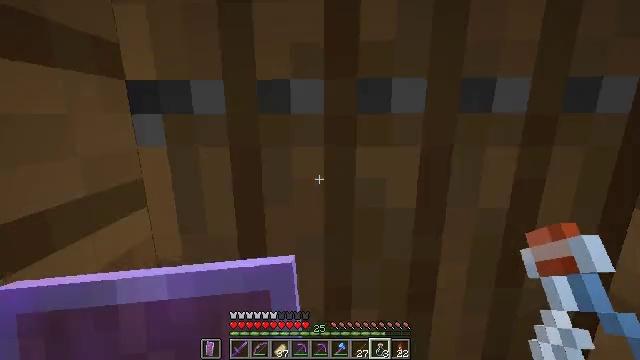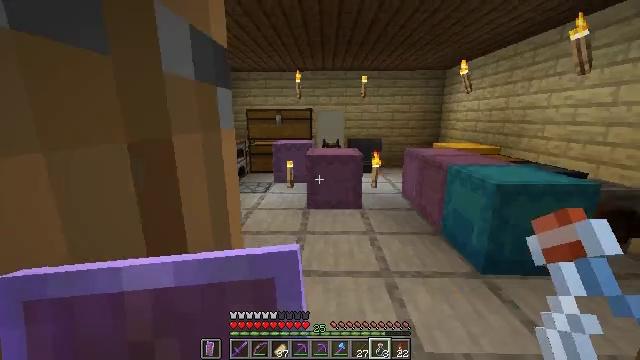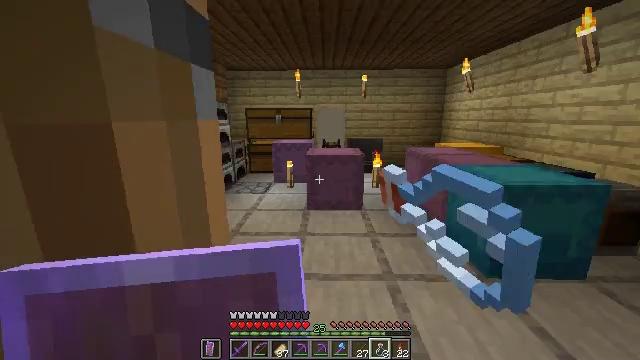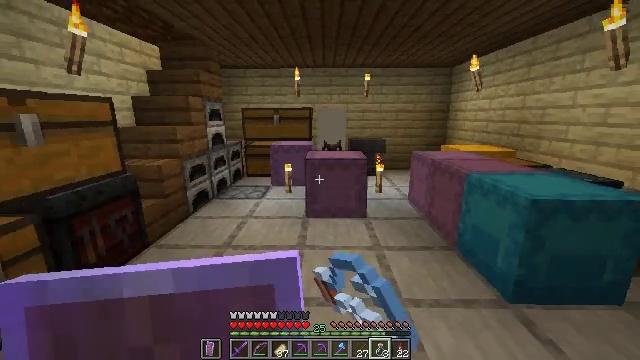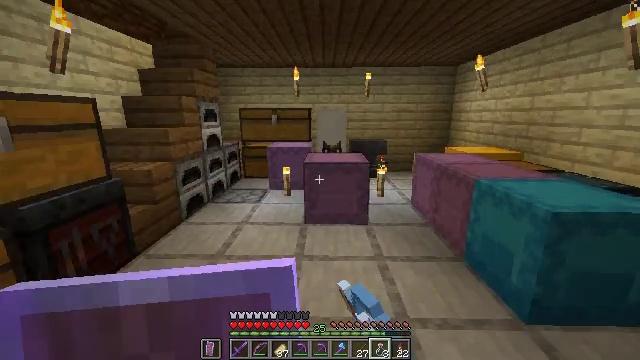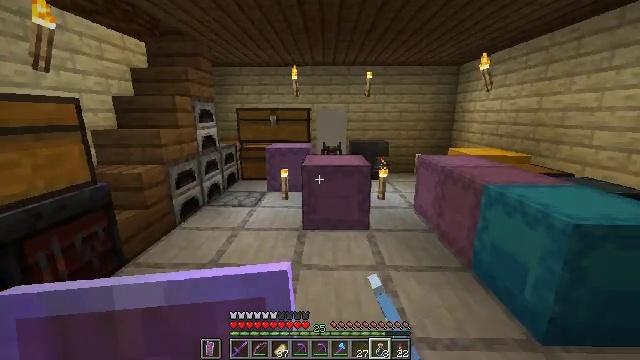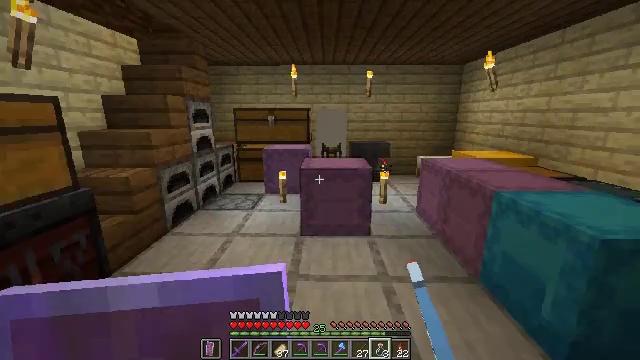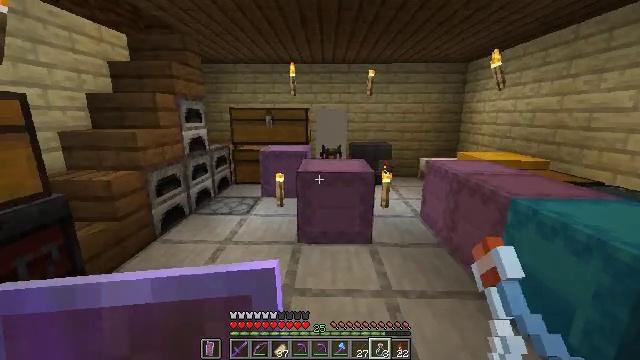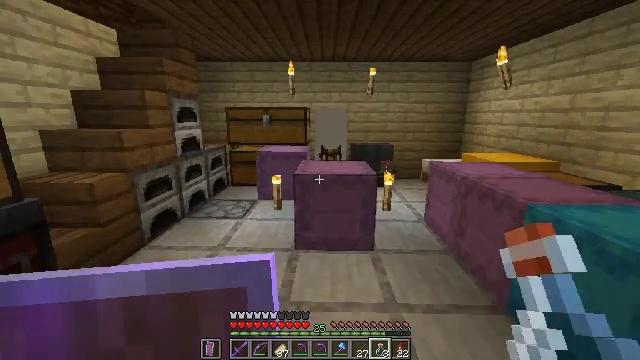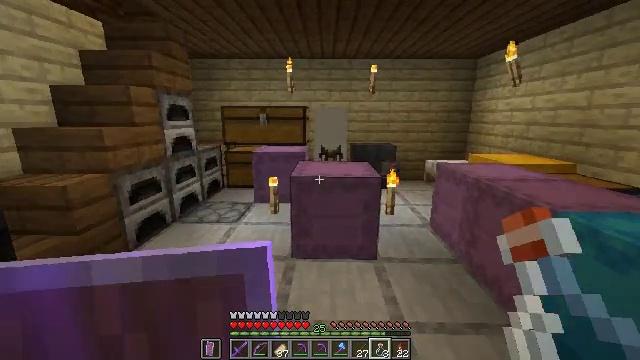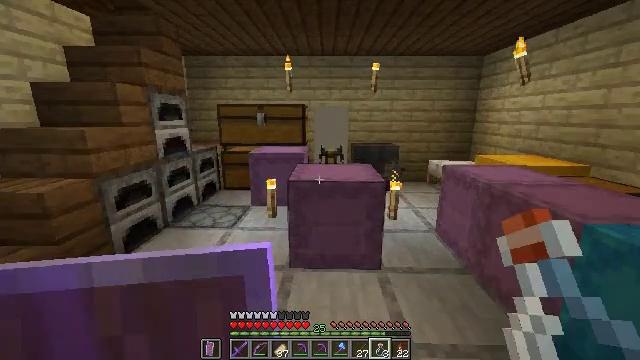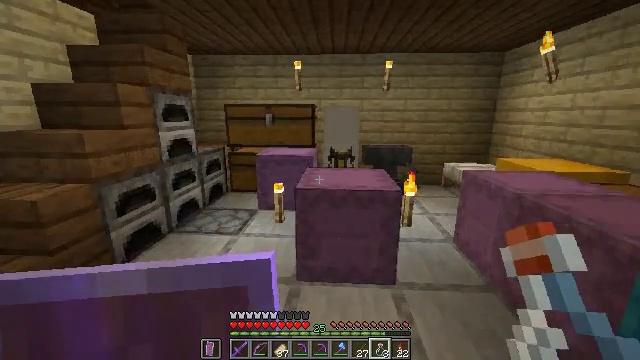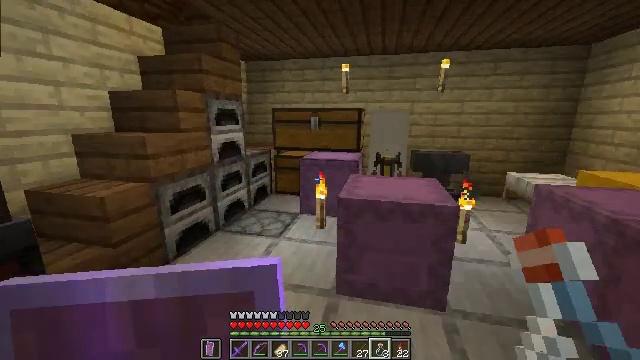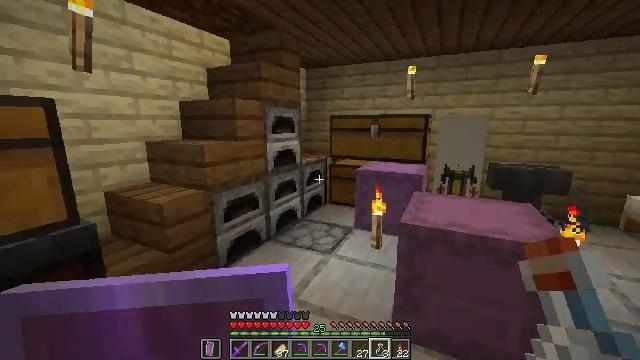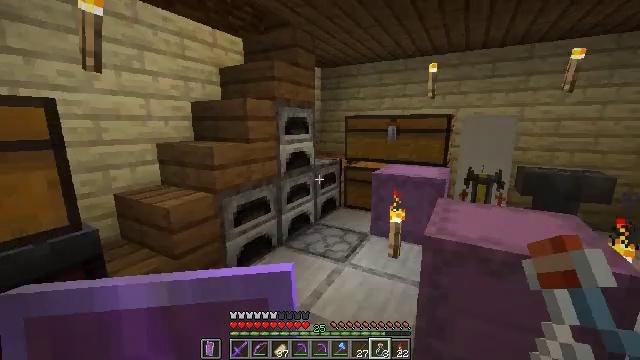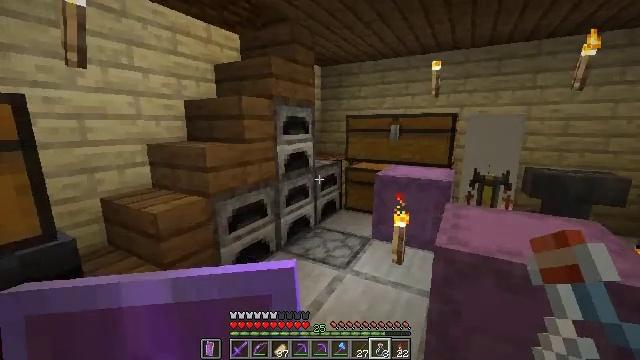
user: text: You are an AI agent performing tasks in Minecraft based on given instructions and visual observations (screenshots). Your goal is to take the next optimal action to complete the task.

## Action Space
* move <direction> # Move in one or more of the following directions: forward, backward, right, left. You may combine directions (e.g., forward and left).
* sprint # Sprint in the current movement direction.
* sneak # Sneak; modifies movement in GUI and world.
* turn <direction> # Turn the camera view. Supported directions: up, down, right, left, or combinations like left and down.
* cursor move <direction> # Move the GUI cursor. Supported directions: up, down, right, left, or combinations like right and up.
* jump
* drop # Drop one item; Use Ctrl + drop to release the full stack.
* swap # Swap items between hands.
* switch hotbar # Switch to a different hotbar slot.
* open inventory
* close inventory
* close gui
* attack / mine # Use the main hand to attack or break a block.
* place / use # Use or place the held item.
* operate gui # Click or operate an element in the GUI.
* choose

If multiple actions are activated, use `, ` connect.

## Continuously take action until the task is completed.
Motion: motion action
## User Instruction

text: Craft crimson planks.
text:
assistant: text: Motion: move forward, use / place
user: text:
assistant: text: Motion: move forward, use / place
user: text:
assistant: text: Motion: move forward, use / place
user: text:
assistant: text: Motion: move forward
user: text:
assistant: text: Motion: move forward
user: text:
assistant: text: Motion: move forward
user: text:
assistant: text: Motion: move forward
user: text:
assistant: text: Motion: move forward
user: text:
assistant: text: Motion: move forward
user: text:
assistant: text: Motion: move forward
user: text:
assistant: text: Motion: move forward, turn left
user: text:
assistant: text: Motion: move forward, turn left
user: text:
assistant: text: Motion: move forward, turn left and up
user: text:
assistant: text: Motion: move forward, turn left
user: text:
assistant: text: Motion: move forward
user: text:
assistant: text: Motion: move forward
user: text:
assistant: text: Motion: move forward
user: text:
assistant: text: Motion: move forward, turn right
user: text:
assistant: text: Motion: move forward, turn right and up
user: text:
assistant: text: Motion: move forward, turn right and up
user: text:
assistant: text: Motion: move forward
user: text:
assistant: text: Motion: move forward
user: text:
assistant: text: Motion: move forward
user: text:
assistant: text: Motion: move forward
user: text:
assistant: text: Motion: move forward
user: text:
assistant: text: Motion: no_op
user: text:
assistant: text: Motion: use / place
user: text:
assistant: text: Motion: use / place
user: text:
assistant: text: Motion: use / place
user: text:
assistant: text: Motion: no_op